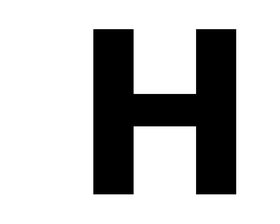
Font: Poppins-Bold